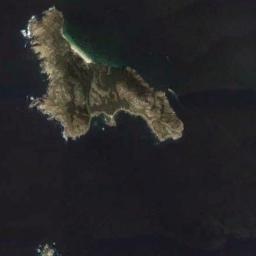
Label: island